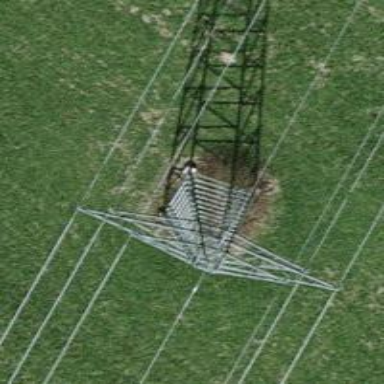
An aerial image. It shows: Power tower.